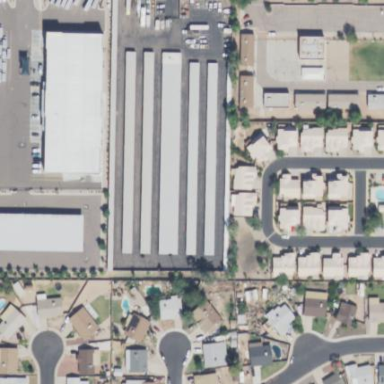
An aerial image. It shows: Storage rental shop.